Interaction volume radius: 10 \u00c5
Interaction volume height: 45 \u00c5
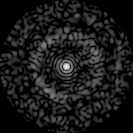
Disorder parameter: 0.8469